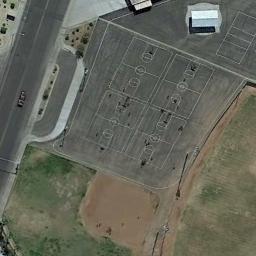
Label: basketball_court